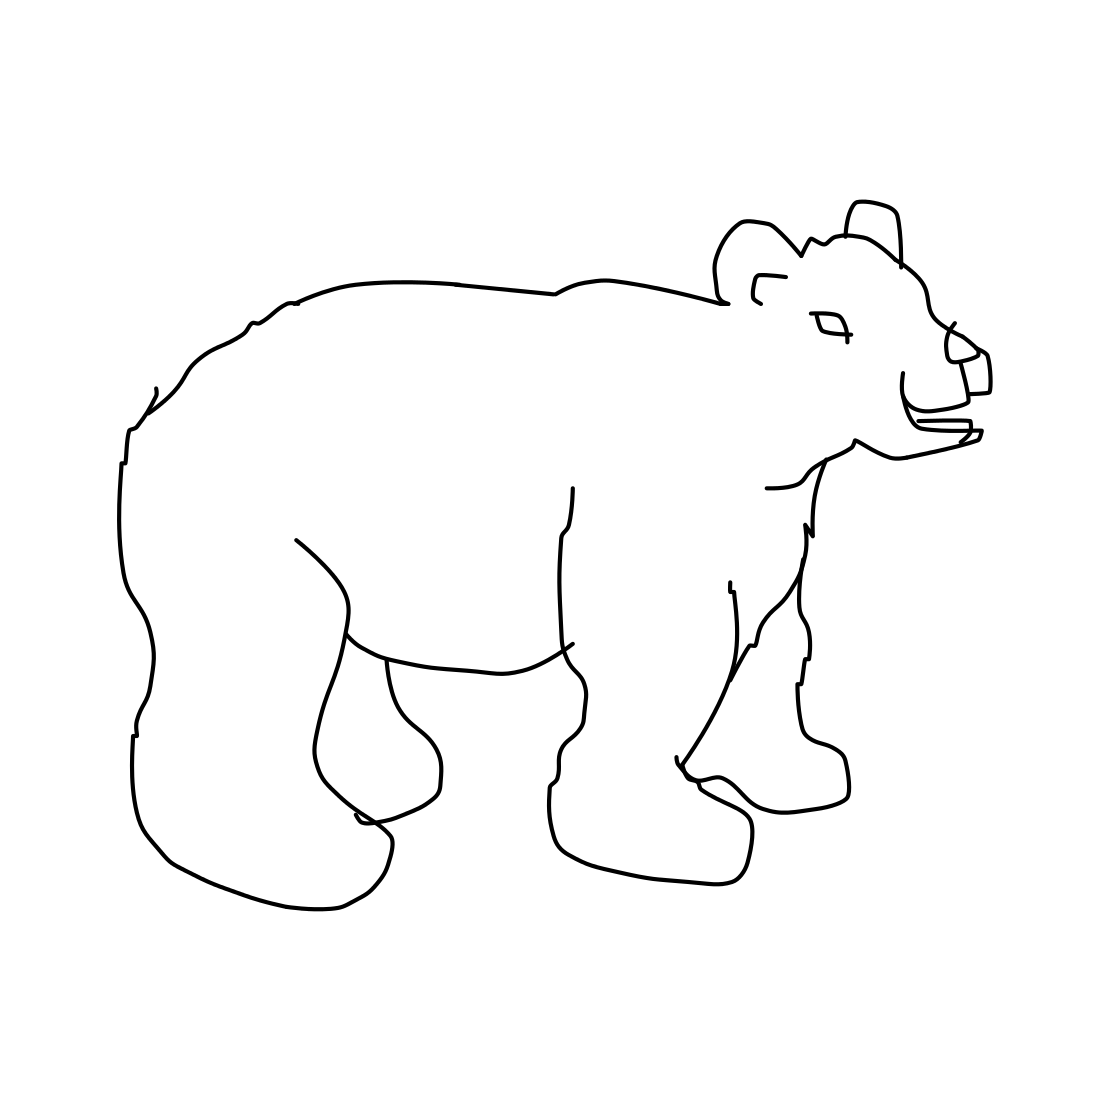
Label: bear (animal)